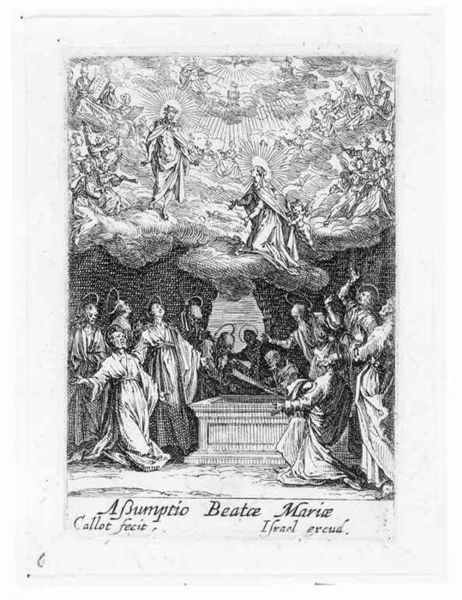
Titel: Himmelfahrt Mariens
Künstler: Jacques Callot
Standort: Karlsruhe
Institution: Staatliche Kunsthalle Karlsruhe
Schlagwörter: dunkel, gott, gruppe, himmel, körper, mann, schatten, weiß, wolken, frauen, himmerl, menschen, frau, geste, grau, hell, licht, männer, schwarz, tisch, zeichnung, wolke, hochformat, bart, gericht, arme, bibel, falten, johannes, stein, taube, tod, tot, toter, trauer, gesten, signatur, erde, kirche, sonne, gewand, mantel, vater, musik, höhle, renaissance, traurig, engel, statue, schrift, papier, düster, italien, leer, grafik, graphik, treppe, trennung, inschrift, faltenwurf, knie, oben, unten, paradies, truhe, buch, strahlen, weinen, druck, druckgraphik, schwarzweiss, schraffur, radierung, stich, kupfer, illustration, schwert, text, knien, tote, beten, staunen, altar, rom, schein, öffnung, heiligenschein, totenkopf, beerdigung, sarg, nimbus, christus, grab, jesus, ostern, gut, götter, jüngstes gericht, empfang, sonnenstrahlen, erscheinung, heiliger, umhänge, himel, tempel, gurt, heilige, begrüßung, anbeten, erleuchtung, jünger, heilig, maria, kupferstich, anbetung, israel, marie, petrus, schrein, aufnahme, auferstehung, gläubige, christi, erlösung, himmelfahrt, klagen, tuche, heiligenbild, glücklich, willkommen, latein, lateinisch, sarkophag, himmer, menschn, heiligenscheine, apostel, wunder, heiliger geist, lazarus, grabplatte, empfängnis, mariae himmelfahrt, alta, mariae, paulus, maria himmelfahrt, hommel, himmelreich, himmelschöre, himmel und erde, männner, selig, stic, stahlstich, woklen, schalmei, himmelfahrt mariae, callot, sarkopharg, fecit, beate, ott, beatce, geiligenschein, blabla, mariea, beaae mariae, auffahrung, beata, marias, schlamei, asumptio beatae mariae, glückliche maria, engelschöre, himelfahrt, bumprio, drei faltgkeit, himmelfahrt maria, aufstieg in den himmel